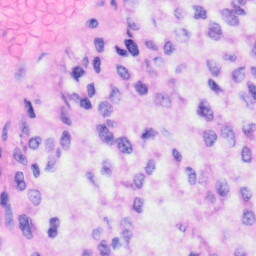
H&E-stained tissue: Liver